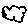
Label: cloud